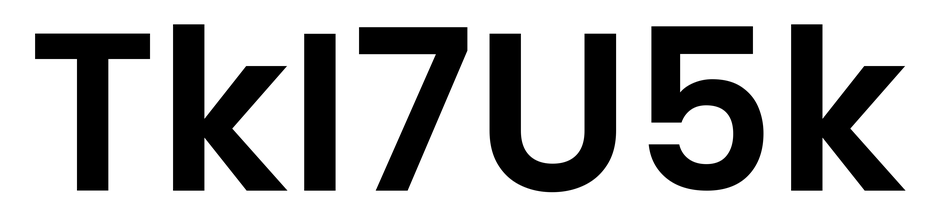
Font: Poppins-SemiBold